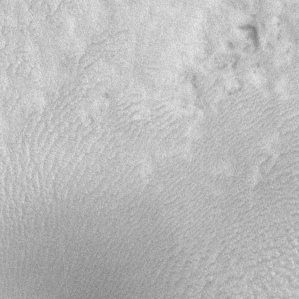
Label: frost